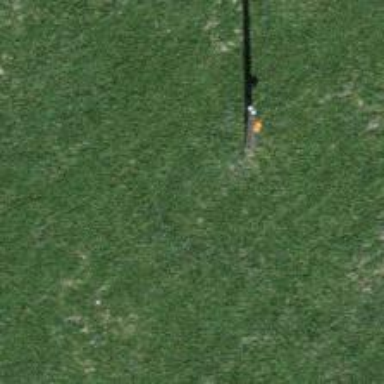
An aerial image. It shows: Pole supporting pipeline marker with roof cover.